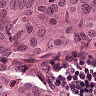
Metastatic tissue present: yes